Question: this is the heatmap of the question. Each task can only be assigned to one person, and each person can only be assigned one task. How to allocate to maximize total profit? (all profits are multiples of ten), and output the maximum profit.
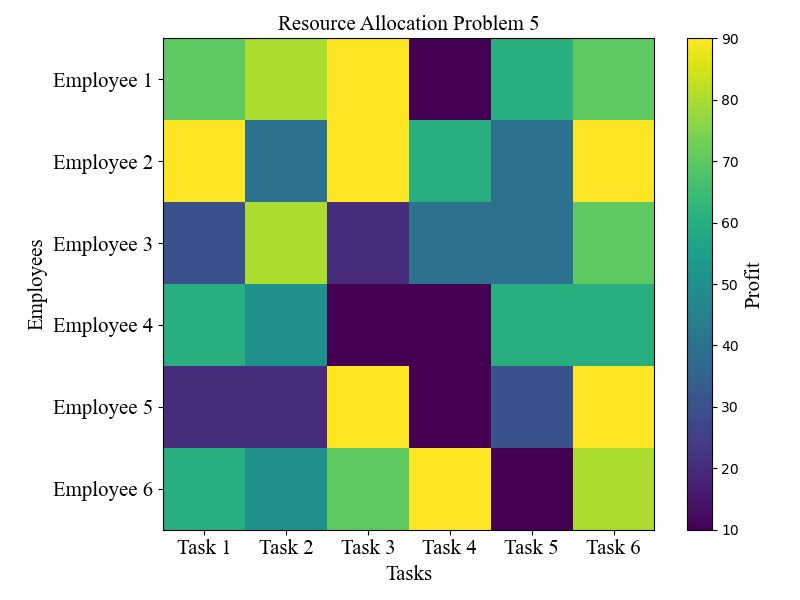
Answer: 500